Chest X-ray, AP view. Patient: 79 years old, sex F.
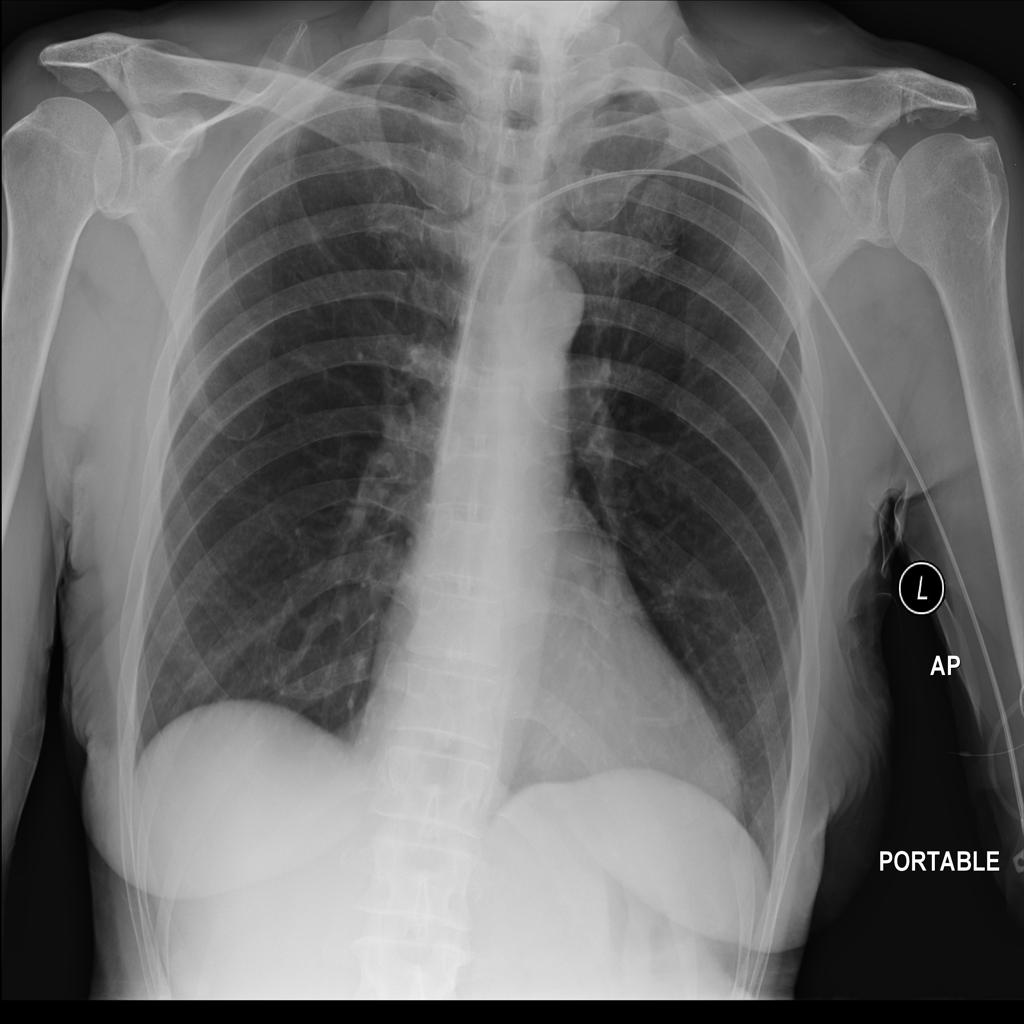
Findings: No Finding